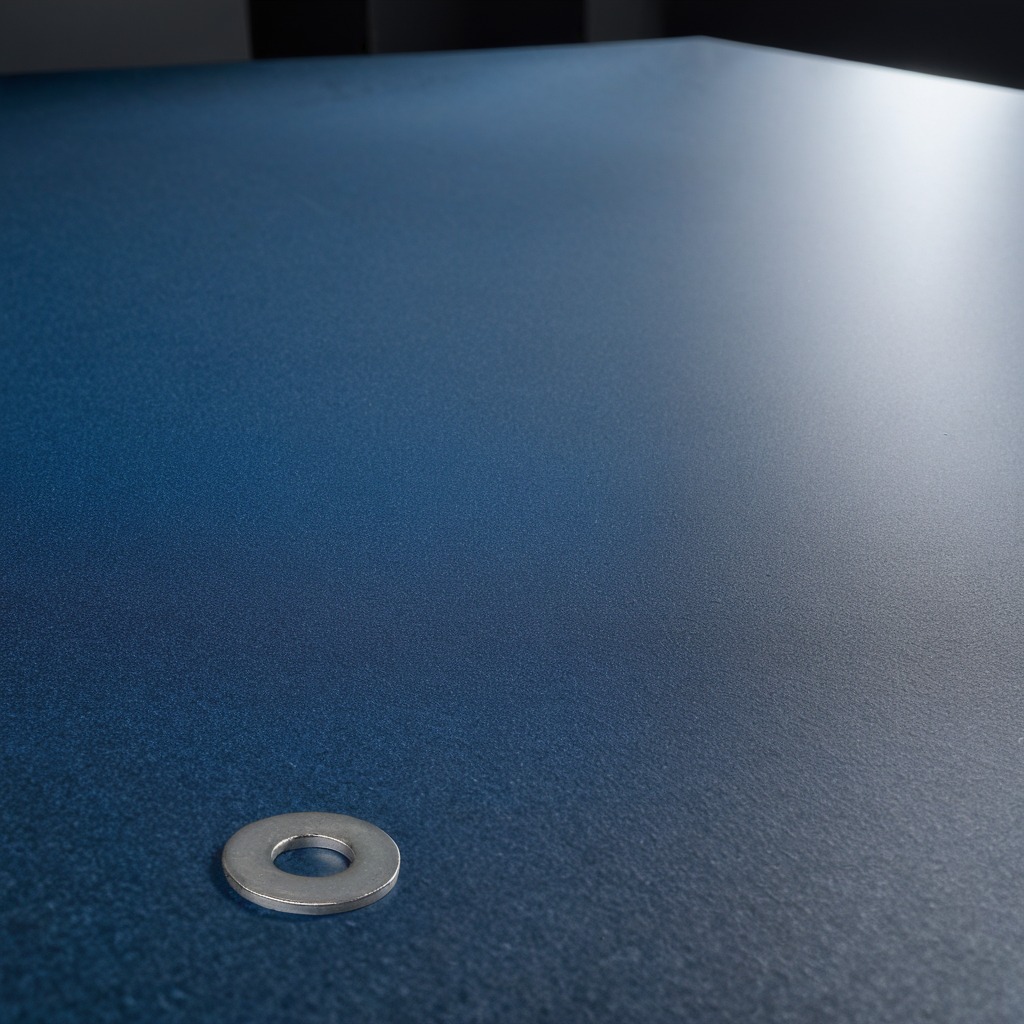
A flat metal washer is lying on a clean granite tabletop covered with a blue rubber mat inside a workshop under bright overhead lighting crisp shadows high clarity worn but beneath the mat